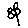
Label: flower